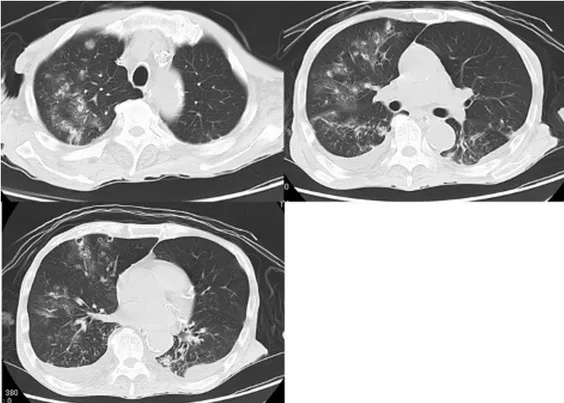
Multiple small cavitary lesions and nodules. Chest CT images obtained on the 14th day of admission showed multiple small cavitary lesions and nodules surrounded by ground-glass opacity, and also bilateral pleural effusion. These lung abnormalities seemed to be in a peribronchovascular distribution.
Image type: radiology (ct)